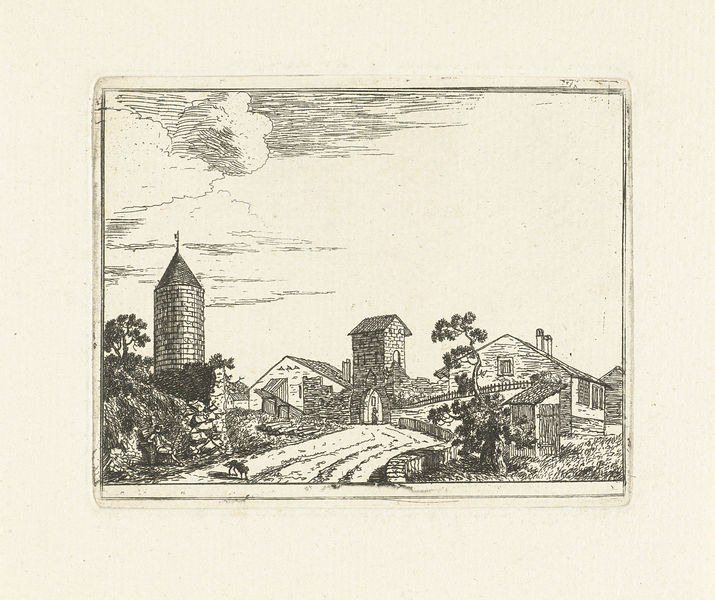
Titel: Gezicht op een stadspoort
Künstler: Daniël Dupré
Standort: Amsterdam
Institution: Rijksmuseum
Schlagwörter: baum, himmel, weiß, wolken, bäume, stadt, fenster, schwarz, strasse, zeichnung, dach, gebäude, haus, tier, weg, wiese, zaun, rahmen, steine, erde, häuser, strauch, turm, holzschnitt, fahne, dorf, hof, tor, druck, schwarzweiß, strassa